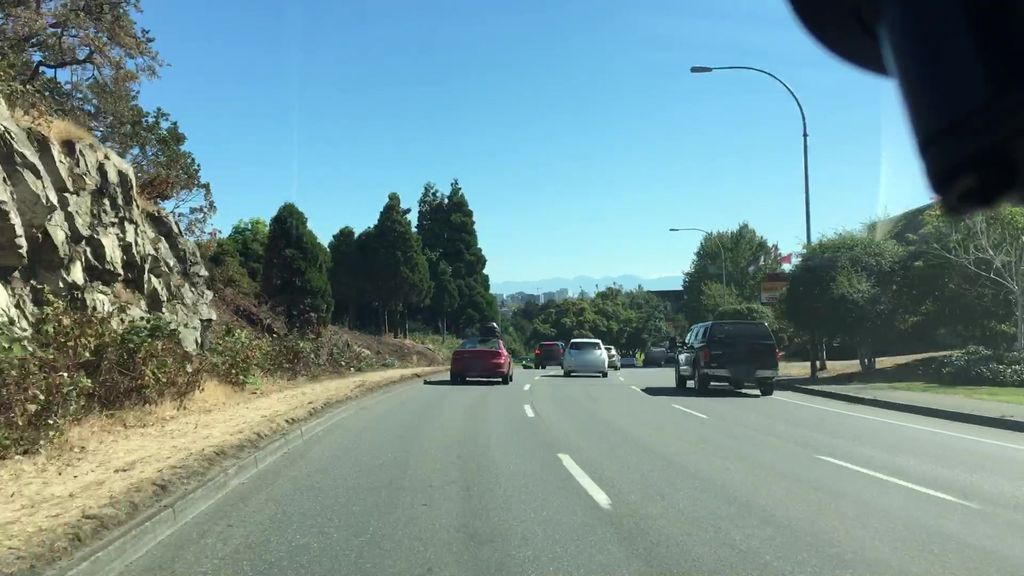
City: victoria